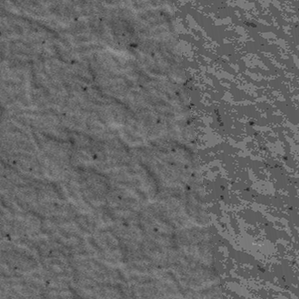
Label: frost